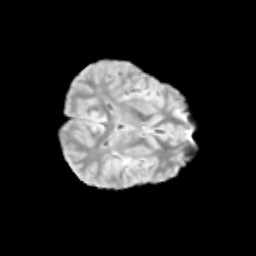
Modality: T2w
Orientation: axial
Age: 9
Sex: male
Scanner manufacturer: siemens
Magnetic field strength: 3 T
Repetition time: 3.8 s
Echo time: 0.07 s